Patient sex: M
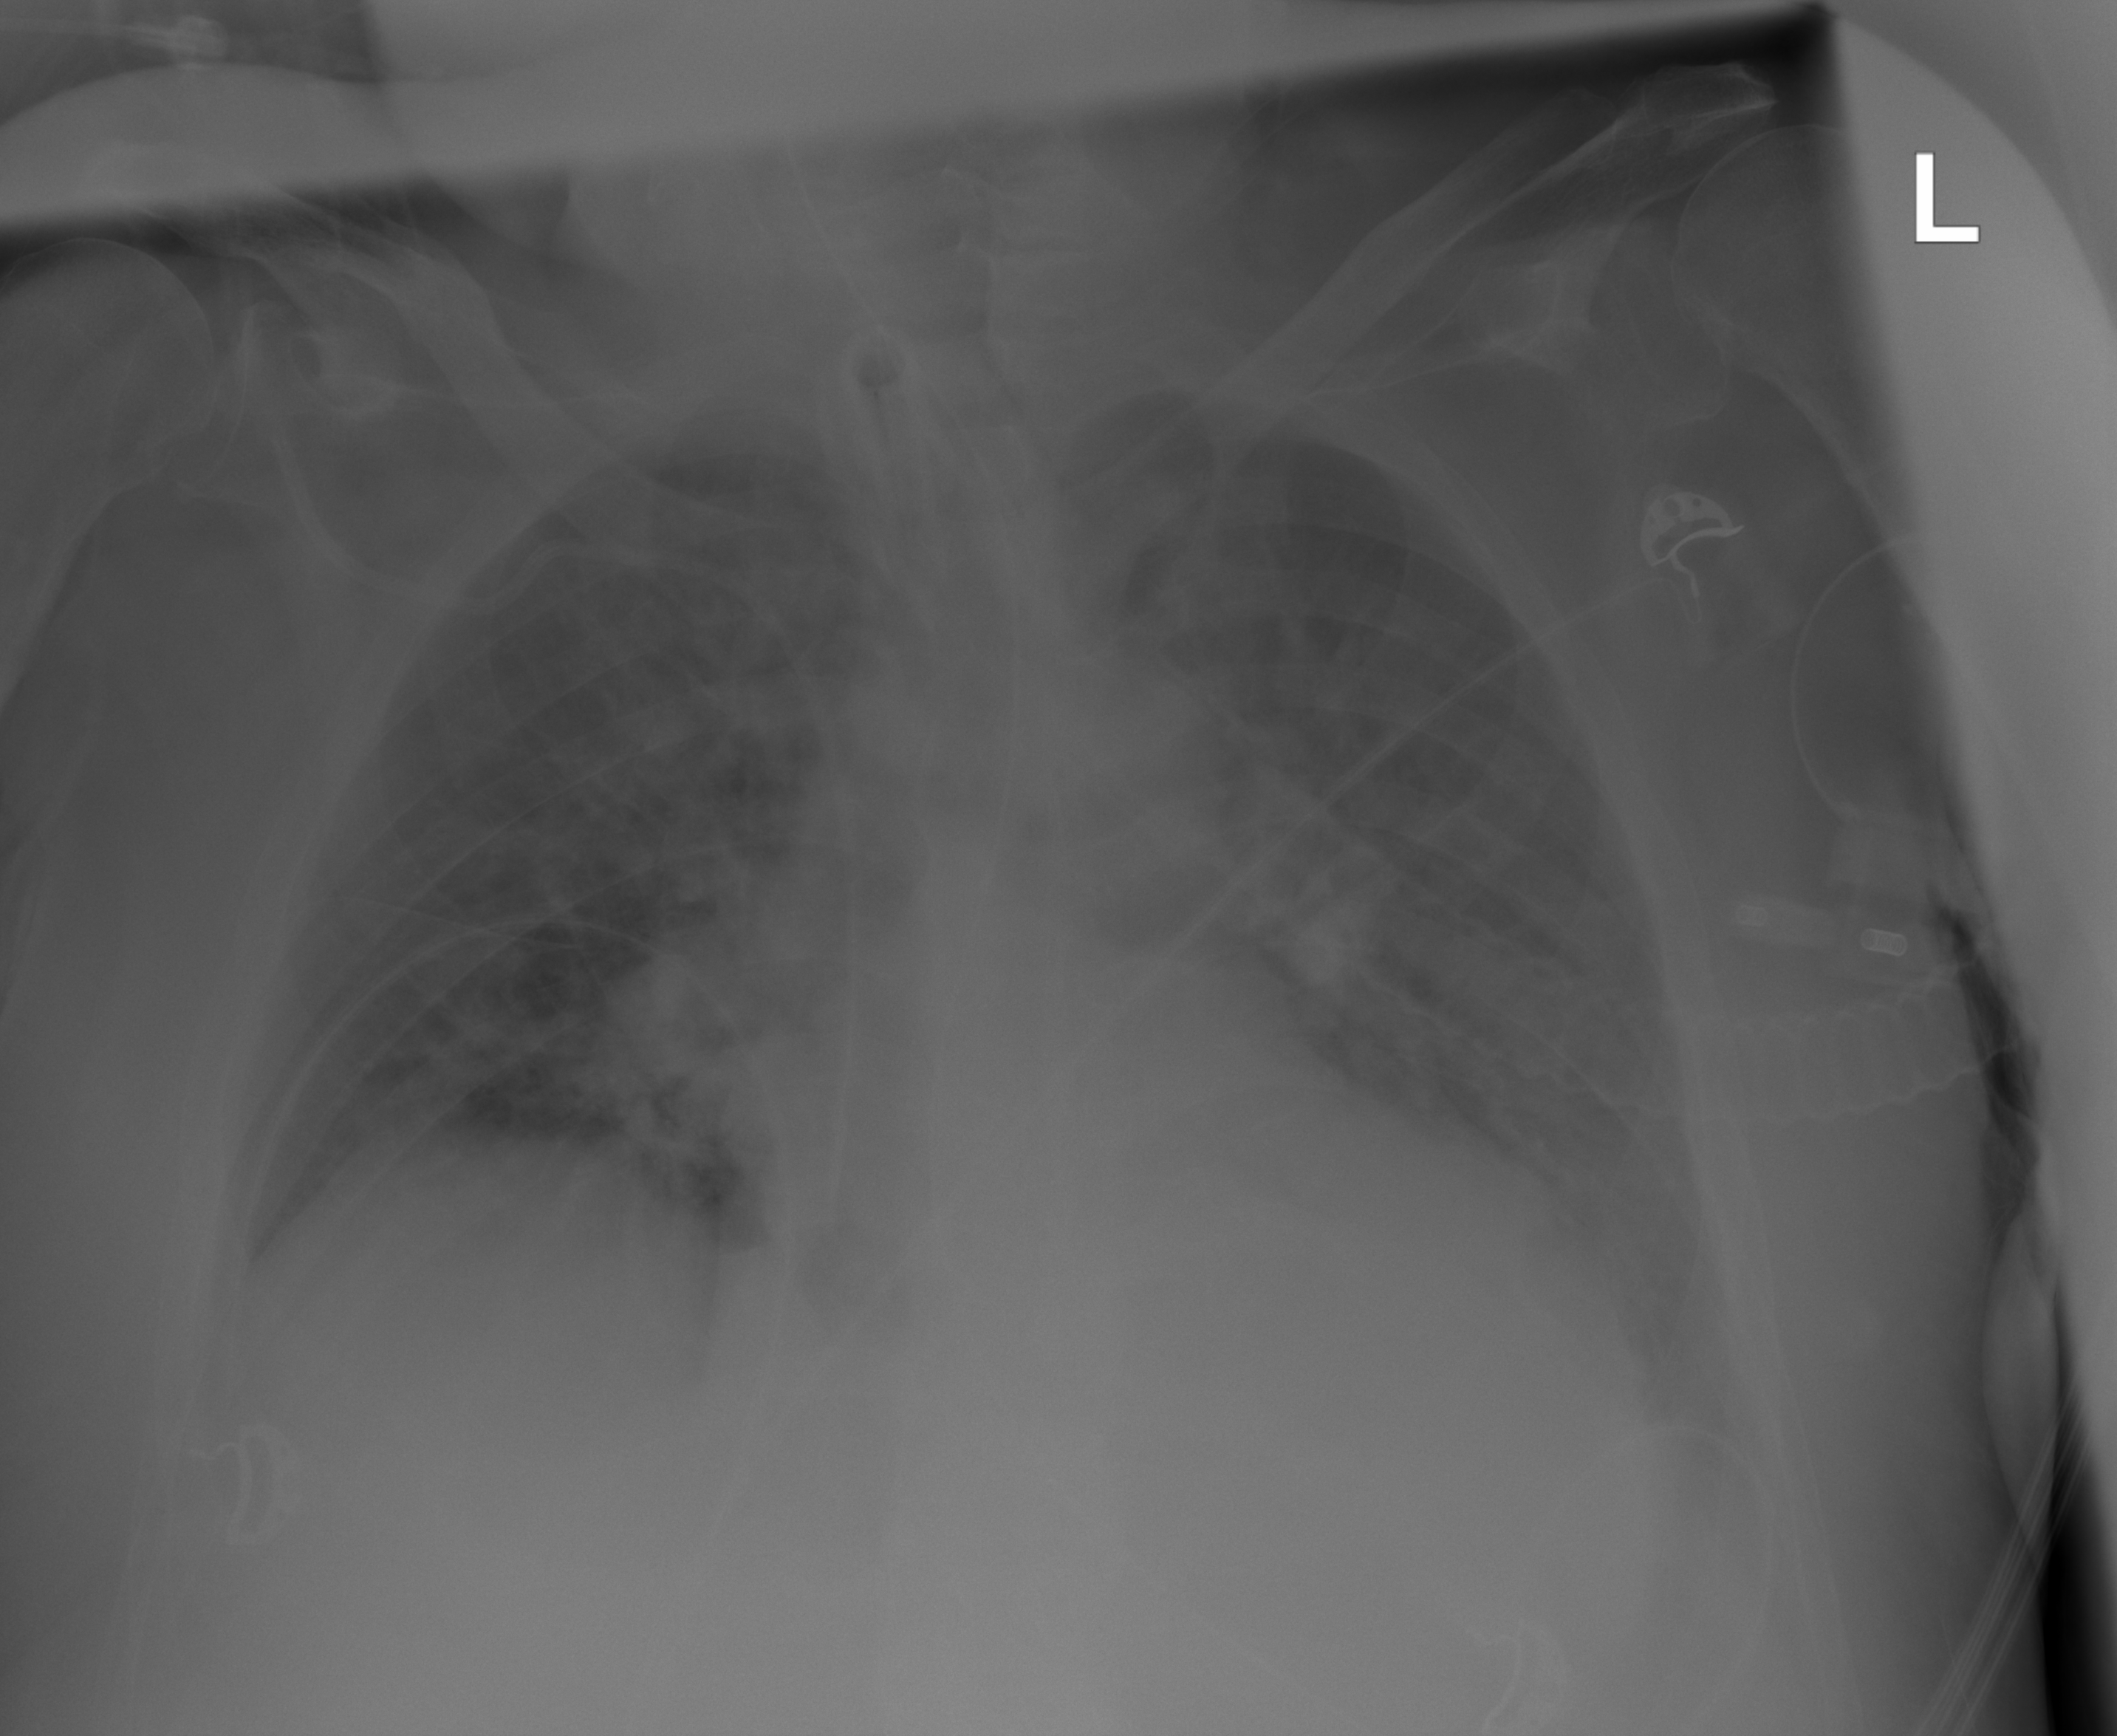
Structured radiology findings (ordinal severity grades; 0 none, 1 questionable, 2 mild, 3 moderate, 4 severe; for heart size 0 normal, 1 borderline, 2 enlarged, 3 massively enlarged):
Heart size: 2
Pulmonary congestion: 3
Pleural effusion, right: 2
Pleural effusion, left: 2
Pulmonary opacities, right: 3
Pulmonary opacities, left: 2
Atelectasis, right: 2
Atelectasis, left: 0